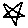
Label: star